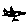
Label: bird